Question: # Update 1
I've traced the issue to the html5Info function used by FB.XFBML.parse(). It has a conditional. This is the boolean statement that differs on the two elements: 'element.getAttribute('fb-xfbml-state')' becomes '"rendered"' (truthy) or 'null' (falsy) depending on what element handled.
### So the question narrows down to...
Why has my ember-component's rendered HTML not got its 'fb-xfbml-state' set to "rendered" while the static HTML in a template have?
# Update 2
Dirtyfixxed my issue by making my facebook component contain a .setAttribute call like this.
'''
/* global FB */
import Ember from 'ember';
export default Ember.Component.extend({
tagName: 'div',
classNames: 'fb-share-button',
attributeBindings: [
'data-href',
'data-layout',
'data-action',
'data-show-faces',
'data-share'
],
onDidInsertElement: function() {
Ember.run.debounce(this, function() {
console.log(document)
_.forEach(document.getElementsByClassName('fb-share-button'), function(element) {
element.setAttribute('fb-xfbml-state', 'rendered');
});
FB.XFBML.parse();
}, 250);
}.on('didInsertElement'),
});
'''
# Update 3
It seems that the component generates child nodes, as in 'document.getElementById('myComponentElementInTheDOM').childNodes' and these are what differs between the component generated HTML and the plain HTML. The FB-SDK has a conditional IF statement that yields true for the plain HTML that has no childNodes, while false for the component generated HTML that has child nodes, resulting in considering only the plain HTML as a target to render.
# Issue...
I have a situation where I check the DOM using chrome inspector, and I find two equal html snippets:
'''
<div id="ember403" class="ember-view fb-share-button" data-href="https://mypage.com" data-layout="button_count" data-action="like" data-show-faces="false" data-share="true"></div>
<div id="ember407" class="ember-view fb-share-button" data-href="https://mypage.com" data-layout="button_count" data-action="like" data-show-faces="false" data-share="true"></div>
'''
One of these, were put as plain HTML inside the routes handlebars file, the other were rendered using a Ember component I made. Only one will be found when I call FB.XFBML.parse() manually after page has loaded.
# What is the difference!?
I've used the debug.js version of the facebook SDK, and when I call FB.XFBML.parse() it says:
'''
XFBML Parsing Finish 2, 1 tags found
// Debug version: connect.facebook.net/en_US/all/debug.js
// Normal version: connect.facebook.net/en_US/sdk.js
'''
# But...
If I now first use chrome inspector to modify the DOM in some supertrivial way, like adding a new blank line. I can after that call 'FB.XFBML.parse()' again and suddenly find both tags.
# I don't understand...
What can I do to make the HTML generated by my ember component be found by FB.XFMBL.parse() just as the HTML generated by plain HTML from the routes handlebars file?
# My route template generating the same HTML
'''
{{social-facebook data-href="https://mypage.com" data-layout="button_count" data-action="like" data-show-faces="false" data-share="true"}}
<div id="ember407" class="ember-view fb-share-button" data-href="https://mypage.com" data-layout="button_count" data-action="like" data-show-faces="false" data-share="true"></div>
'''
The above code generates the following in as shown in chrome inspector:

# My component
'''
/* global FB */
import Ember from 'ember';
export default Ember.Component.extend({
tagName: 'div',
classNames: 'fb-share-button',
attributeBindings: [
'data-href',
'data-layout',
'data-action',
'data-show-faces',
'data-share'
],
onDidInsertElement: function() {
Ember.run.schedule('afterRender', FB.XFBML.parse);
}.on('didInsertElement'),
});
'''
# My components template
'''
{{yield}}
'''
# My initializer
'''
/* global FB */
import ENV from '../config/environment';
export function initialize(container, application) {
var debug = false;
// Wait for Facebook to load before allowing the application
// to fully boot. This prevents 'ReferenceError: FB is not defined'
application.deferReadiness();
var fbAsyncInit = function() {
console.log("SOCIAL DEBUG: fbAsyncInit invoked.");
initFacebook(window.FB);
application.advanceReadiness();
};
loadFacebookSDK(debug);
window.fbAsyncInit = fbAsyncInit;
}
function initFacebook(FB) {
console.log("SOCIAL DEBUG: FB.init invoked.", ENV.fbAppId, ENV.fbSDKVersion);
FB.init({
appId : ENV.fbAppId,
xfbml : true,
version : ENV.fbSDKVersion
});
}
function loadFacebookSDK(debug) {
(function(d, s, id){
console.log("SOCIAL DEBUG: Load facebook SDK code", d, s, id);
var js, fjs = d.getElementsByTagName(s)[0];
if (d.getElementById(id)) {return;}
js = d.createElement(s); js.id = id;
js.src = debug ? "//connect.facebook.net/en_US/all/debug.js" : "//connect.facebook.net/sv_SE/sdk.js";
fjs.parentNode.insertBefore(js, fjs);
}(document, 'script', 'facebook-jssdk'));
}
export default {
name: 'social-facebook',
initialize: initialize
};
'''
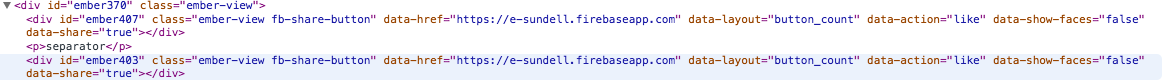
Answer: # This component modification will do the trick
This component code can be used to solve your issue arising from hidden childNodes created by a component to handle databindings. This solution is as close to perfect as I can imagine since I cant adjust how ember component nor the facebook sdk works.
'''
/* global FB */
import Ember from 'ember';
export default Ember.Component.extend({
tagName: 'div',
classNames: 'fb-share-button',
attributeBindings: [
'data-href',
'data-layout',
'data-action',
'data-show-faces',
'data-share'
],
onDidInsertElement: function() {
// This is needed to make the FB SDK accept the component rendered HTML even though child nodes due to databinding exists
// To understand more about this, follow the code inside connect.facebook.net/en_US/all/debug.js
// 1: Read up on the function FB.XFBML.parse, found by searching for: 'function parse(/*DOMElement*/ dom'
// 2: Read up on the function html5Info, whos returnvalue will be affected, found by searching for: 'function html5Info('
// 3: Notice the conditional inside html5Info containing the booleans below:
// element.childNodes.length === 0 --- supposed to evaluate to true, but isn't due to childNodes used for databinding
// element.getAttribute('fb-xfbml-state') --- used to make sure that the conditional becomes true for the component
document.getElementById(this.get('elementId')).setAttribute('fb-xfbml-state', 'rendered');
// This makes FB-SDK render the HTML-stubs inserted by the ember components
Ember.run.debounce(this, FB.XFBML.parse, 100);
}.on('didInsertElement'),
});
'''
# For reference, here is a related initializer I use
'''
/* global FB */
import ENV from '../config/environment';
export function initialize(container, application) {
var debug = true;
// Wait for Facebook to load before allowing the application
// to fully boot. This prevents 'ReferenceError: FB is not defined'
application.deferReadiness();
var fbAsyncInit = function() {
initFacebook(window.FB);
application.advanceReadiness();
};
loadFacebookSDK(debug);
window.fbAsyncInit = fbAsyncInit;
}
function initFacebook(FB) {
FB.init({
appId : ENV.fbAppId,
xfbml : true,
version : ENV.fbSDKVersion
});
}
function loadFacebookSDK(debug) {
(function(d, s, id){
var js, fjs = d.getElementsByTagName(s)[0];
if (d.getElementById(id)) {return;}
js = d.createElement(s); js.id = id;
js.src = debug ? "//connect.facebook.net/en_US/all/debug.js" : "//connect.facebook.net/sv_SE/sdk.js";
fjs.parentNode.insertBefore(js, fjs);
}(document, 'script', 'facebook-jssdk'));
}
export default {
name: 'social-facebook',
initialize: initialize
};
'''
# And an example on how to use the component
'''
{{social-facebook data-href="https://yourwebpage.com" data-layout="button_count" data-action="like" data-show-faces="false" data-share="true"}}
'''